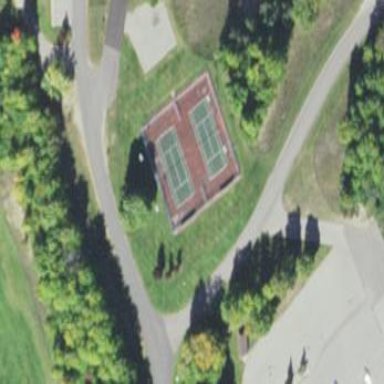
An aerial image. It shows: Tennis court in leisure pitch.